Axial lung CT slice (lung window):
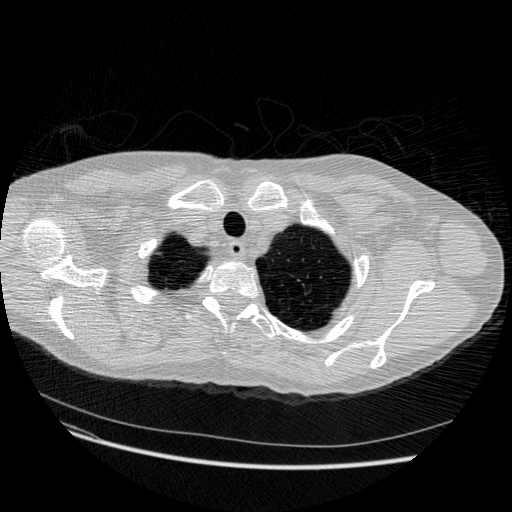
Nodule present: no